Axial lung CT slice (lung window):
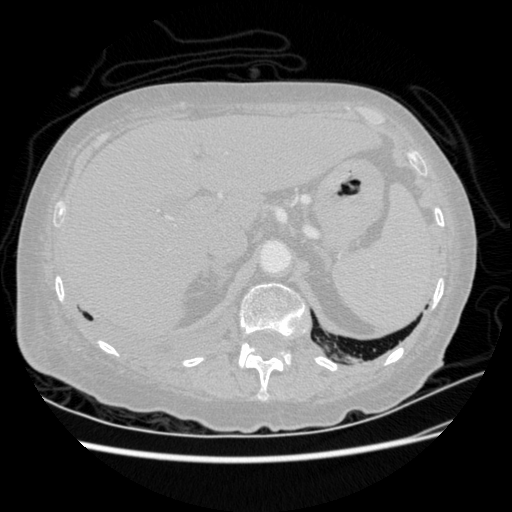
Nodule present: no